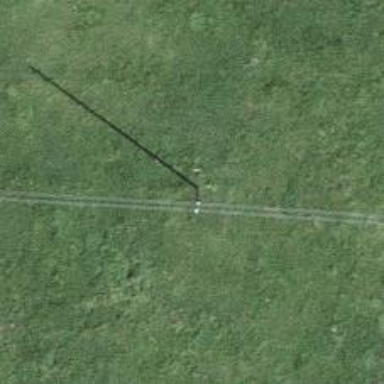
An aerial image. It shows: Minor power line.